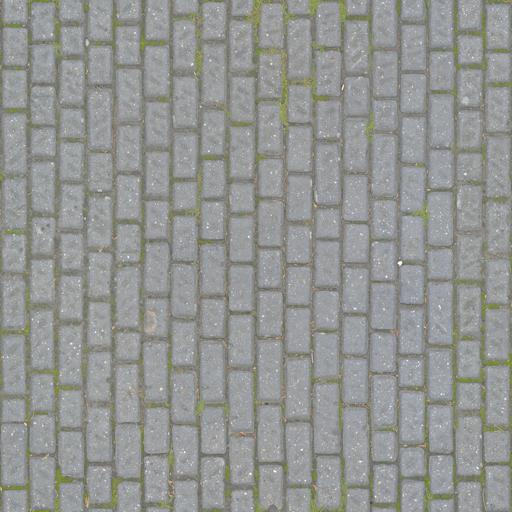
Tags: city floor pavement paving stones stone